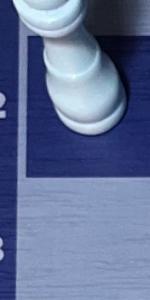
Label: Empty